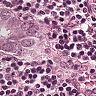
Metastatic tissue present: yes